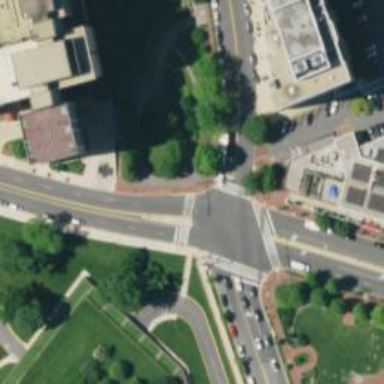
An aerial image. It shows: Marked footway crossing with asphalt surface and pedestrian island.